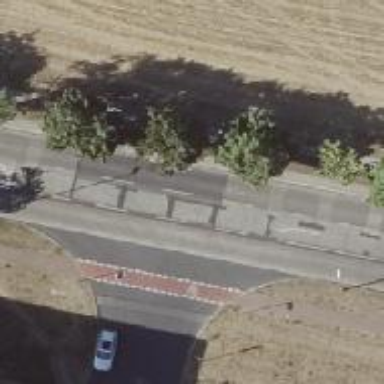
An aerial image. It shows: Secondary road with concrete surface. It has lane markings and cycle track on both sides.